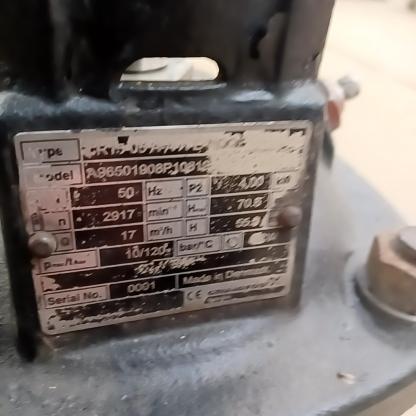
Klasa: tabliczka-znamionowa